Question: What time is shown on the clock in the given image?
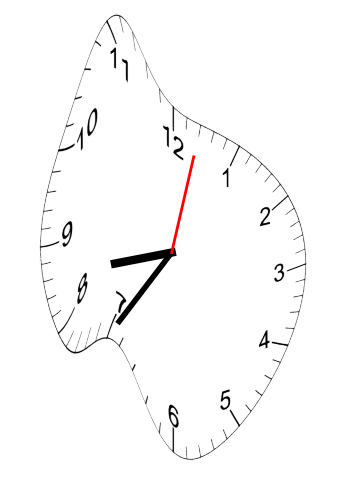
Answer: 08:35:02